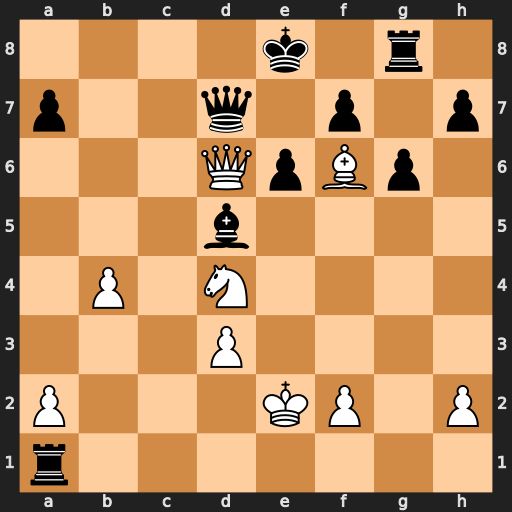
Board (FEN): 4k1r1/p2q1p1p/3QpBp1/3b4/1P1N4/3P4/P3KP1P/r7
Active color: w
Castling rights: -
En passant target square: -
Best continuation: Qb8+ Qc8 Qxc8#